Field crop: tomato
Growth stage: 1
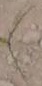
Species: cyperus